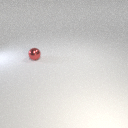
small red metal sphere